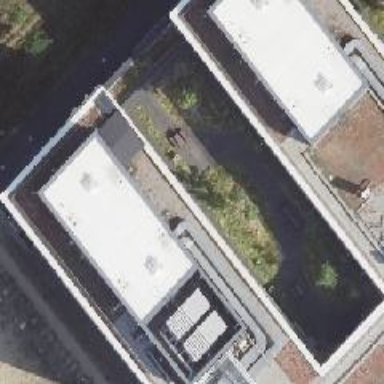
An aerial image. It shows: There are trees on the roof of the building.